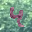
Label: 4